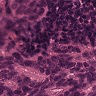
Metastatic tissue present: yes